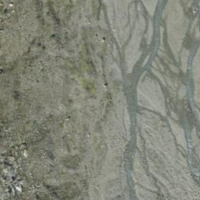
EUNIS habitat code: 49
Species observed at this site:
Chamaenerion dodonaei
Chamaenerion fleischeri